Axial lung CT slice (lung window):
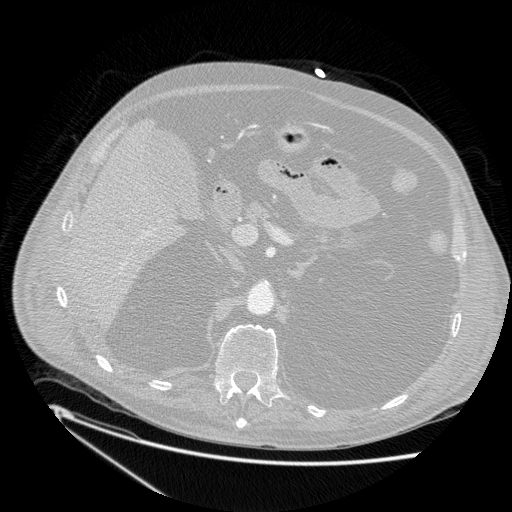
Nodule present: no